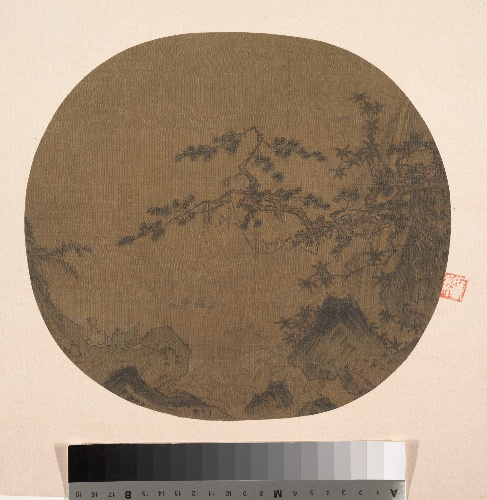
Artist: Unidentified artist
Object type: Fan mounted as an album leaf
Classification: Paintings
Medium: Fan mounted as an album leaf; ink and color on silk
Culture: China
Period: Ming dynasty (1368–1644)
Dimensions: 9 1/4 x 10 1/8 in. (23.5 x 25.7 cm)
Department: Asian Art
Credit line: From the Collection of A. W. Bahr, Purchase, Fletcher Fund, 1947
Accession year: 1947
Repository: Metropolitan Museum of Art, New York, NY
Tags: Landscapes|Waterfalls|Men